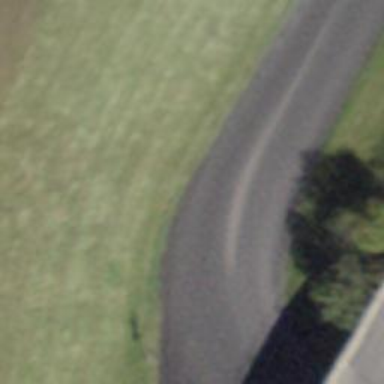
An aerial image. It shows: Unclassified road with asphalt surface.